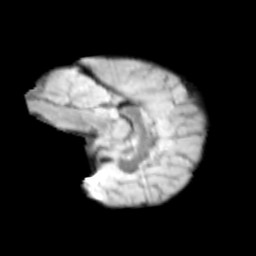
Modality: T2w
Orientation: sagittal
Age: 10
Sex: female
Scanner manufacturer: siemens
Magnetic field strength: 3 T
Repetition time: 3.8 s
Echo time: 0.07 s